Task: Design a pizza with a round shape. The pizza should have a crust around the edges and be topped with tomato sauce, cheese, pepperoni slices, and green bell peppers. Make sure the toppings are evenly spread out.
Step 412:
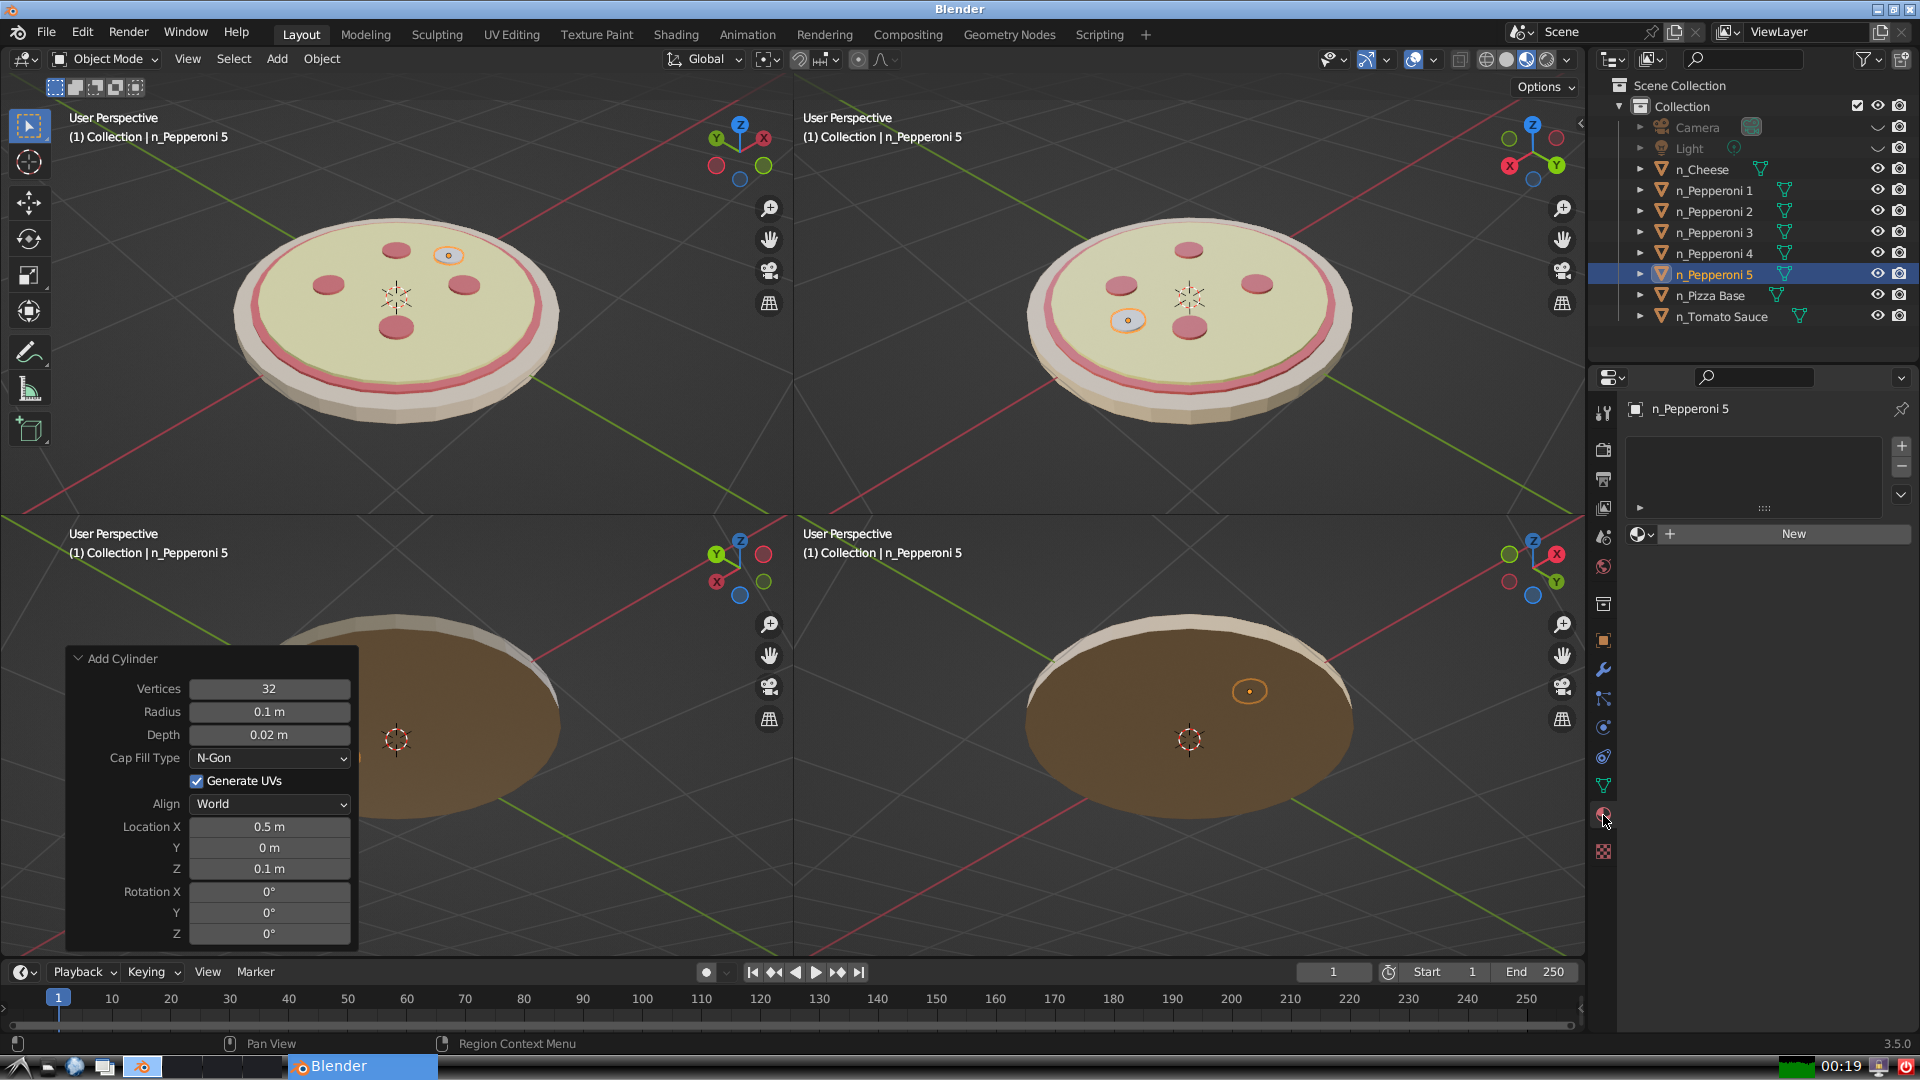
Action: {"mouse_move": [1636, 534]}